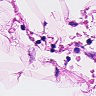
Metastatic tissue present: no